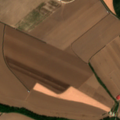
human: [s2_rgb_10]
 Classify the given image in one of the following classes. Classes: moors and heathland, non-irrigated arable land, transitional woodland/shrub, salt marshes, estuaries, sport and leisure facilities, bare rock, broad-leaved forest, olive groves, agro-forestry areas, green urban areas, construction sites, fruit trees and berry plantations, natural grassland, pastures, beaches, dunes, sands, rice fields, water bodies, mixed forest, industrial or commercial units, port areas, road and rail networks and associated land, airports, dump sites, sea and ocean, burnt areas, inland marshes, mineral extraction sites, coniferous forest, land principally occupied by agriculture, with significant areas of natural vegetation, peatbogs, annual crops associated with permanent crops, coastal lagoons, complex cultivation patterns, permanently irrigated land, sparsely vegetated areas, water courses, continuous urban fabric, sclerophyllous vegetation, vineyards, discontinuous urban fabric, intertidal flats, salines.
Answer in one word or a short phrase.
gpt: permanently irrigated land